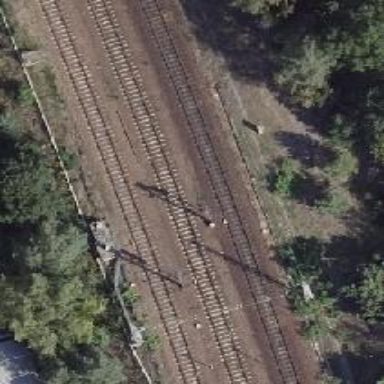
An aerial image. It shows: Railway signal.